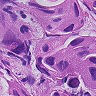
Metastatic tissue present: yes